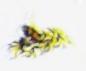
Label: Detritus